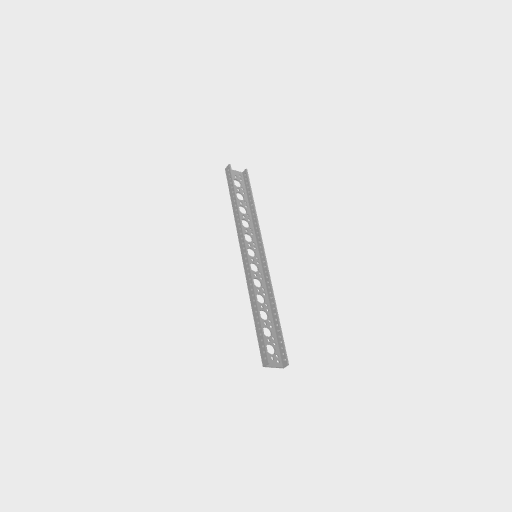
Part: MiniLowSideUChannel12H